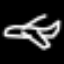
Label: airplane